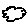
Label: cloud